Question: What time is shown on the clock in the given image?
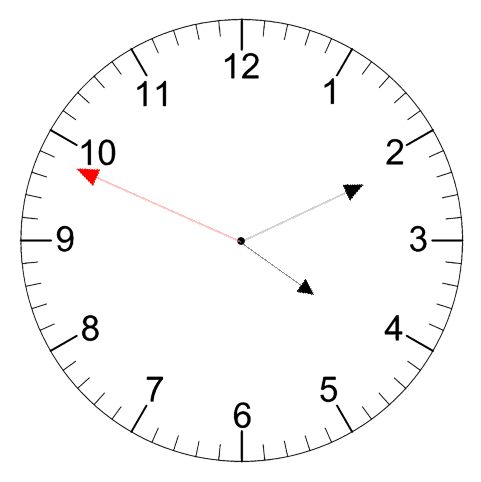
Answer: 04:10:49